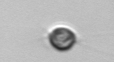
Label: Acanthoica_quattrospina